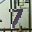
Label: 7